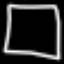
Label: square